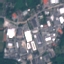
Land use / land cover: Industrial